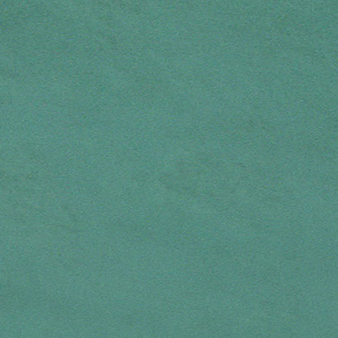
Label: other